Question: I am trying to style a button in a Gtk program using CSS.
Everything works quite well, except for one thing: I'd like to make the font black when the button is insensitive, overriding the light grey default one, but I can't make it work.
Here is my CSS file:
'''
GtkToggleButton#togglebuttonuser:insensitive {
background: #729fcf;
background-color: #729fcf;
color: black;
}
'''
But when the button goes into insensitive state here is how it looks:

So, background color is applied correctly, but font remains grey... where am I going wrong?
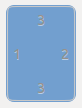
Answer: Try the selector '#togglebuttonuser:insensitive *' (recent GTK versions) or '#togglebuttonuser *:insensitive' (earlier GTK versions).